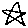
Label: star